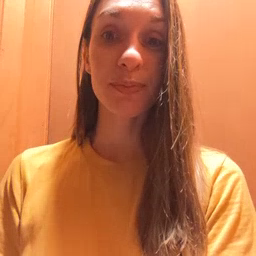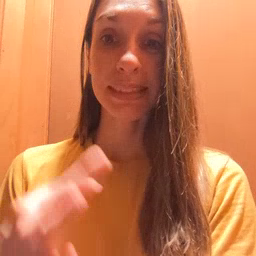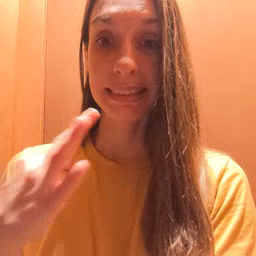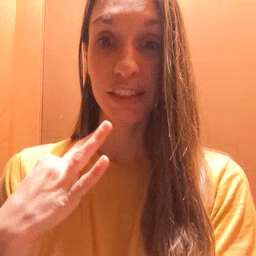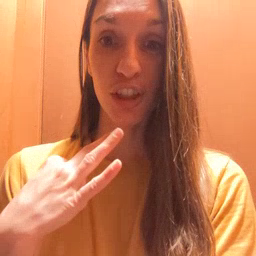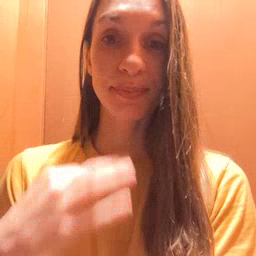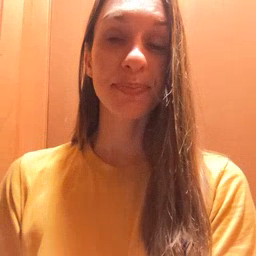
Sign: shirt